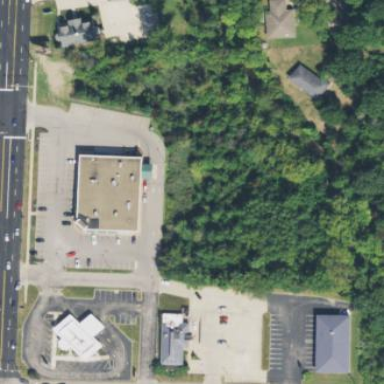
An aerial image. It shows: Retail area.